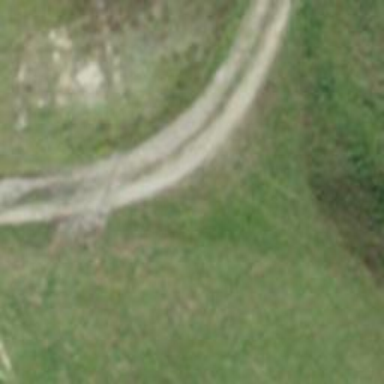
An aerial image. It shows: Dirt track road with grade3 tracktype.